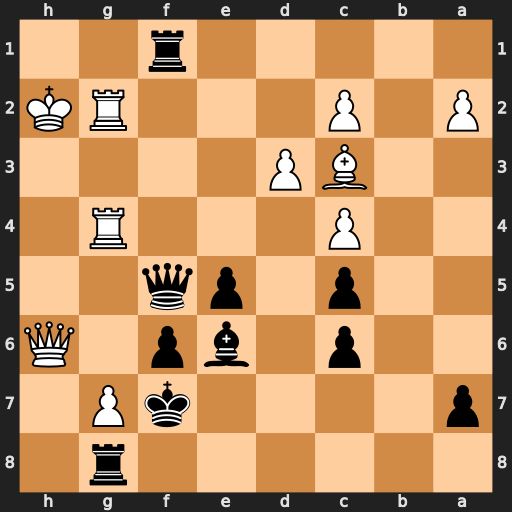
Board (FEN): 6r1/p4kP1/2p1bp1Q/2p1pq2/2P3R1/2BP4/P1P3RK/5r2
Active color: b
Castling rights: -
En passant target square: -
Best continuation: Qxg4 Rxg4 Bxg4